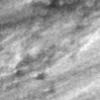
Label: change